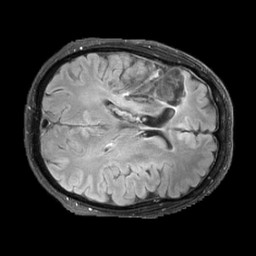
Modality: FLAIR
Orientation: axial
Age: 56
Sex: male
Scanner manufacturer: siemens
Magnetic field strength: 3 T
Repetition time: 9 s
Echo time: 0.099 s